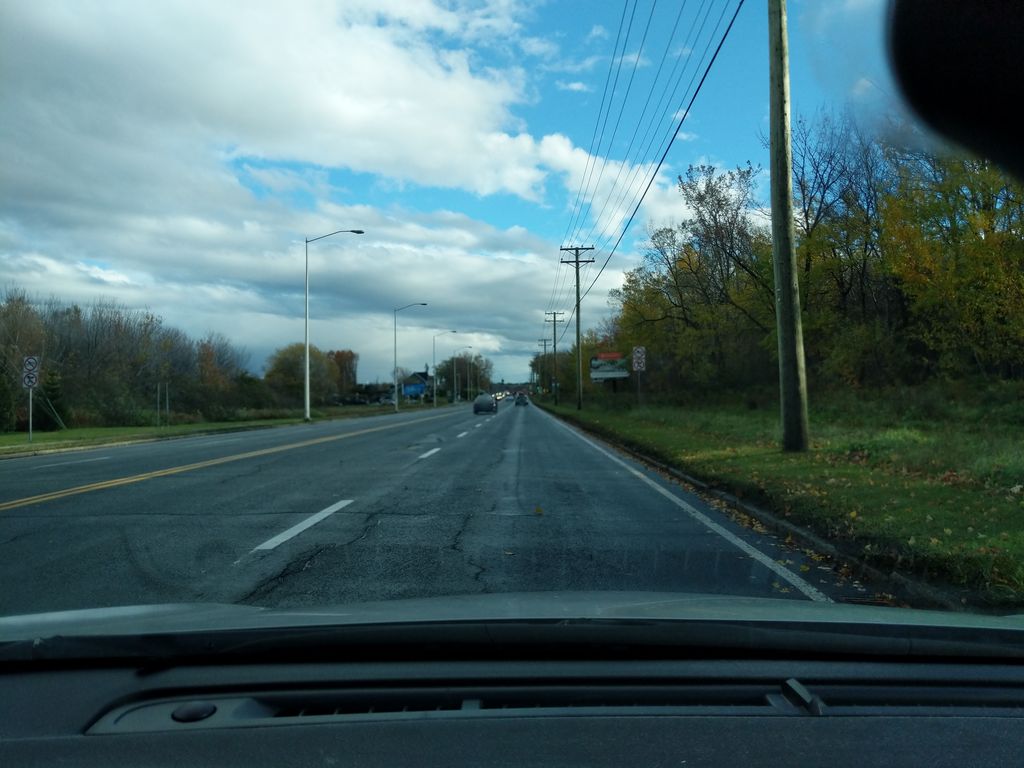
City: quebec_city